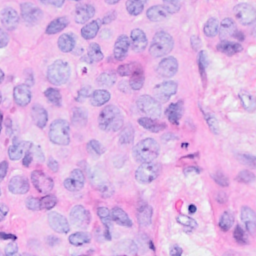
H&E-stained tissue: Breast